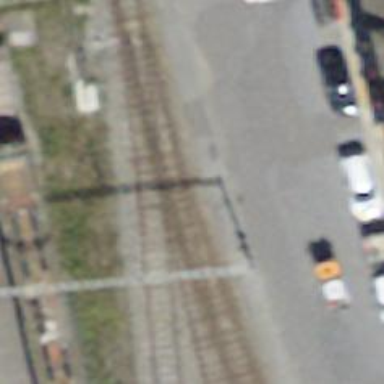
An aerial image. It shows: Railway switch.